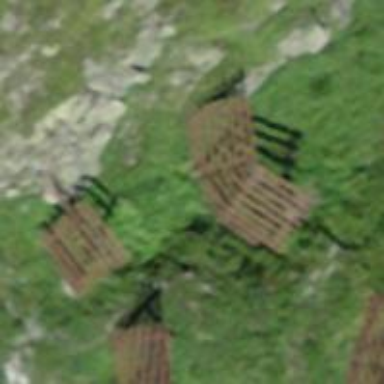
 designed to mitigate snow accumulations in specific area."